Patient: sex M, age 71
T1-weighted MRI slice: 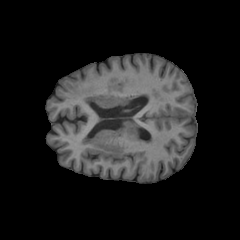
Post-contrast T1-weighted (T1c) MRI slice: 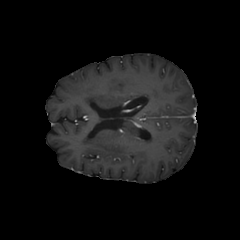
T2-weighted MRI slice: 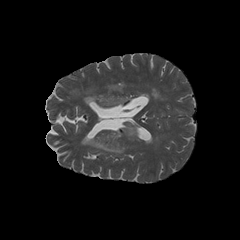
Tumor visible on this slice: yes
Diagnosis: Astrocytoma, IDH-wildtype
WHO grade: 2